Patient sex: F
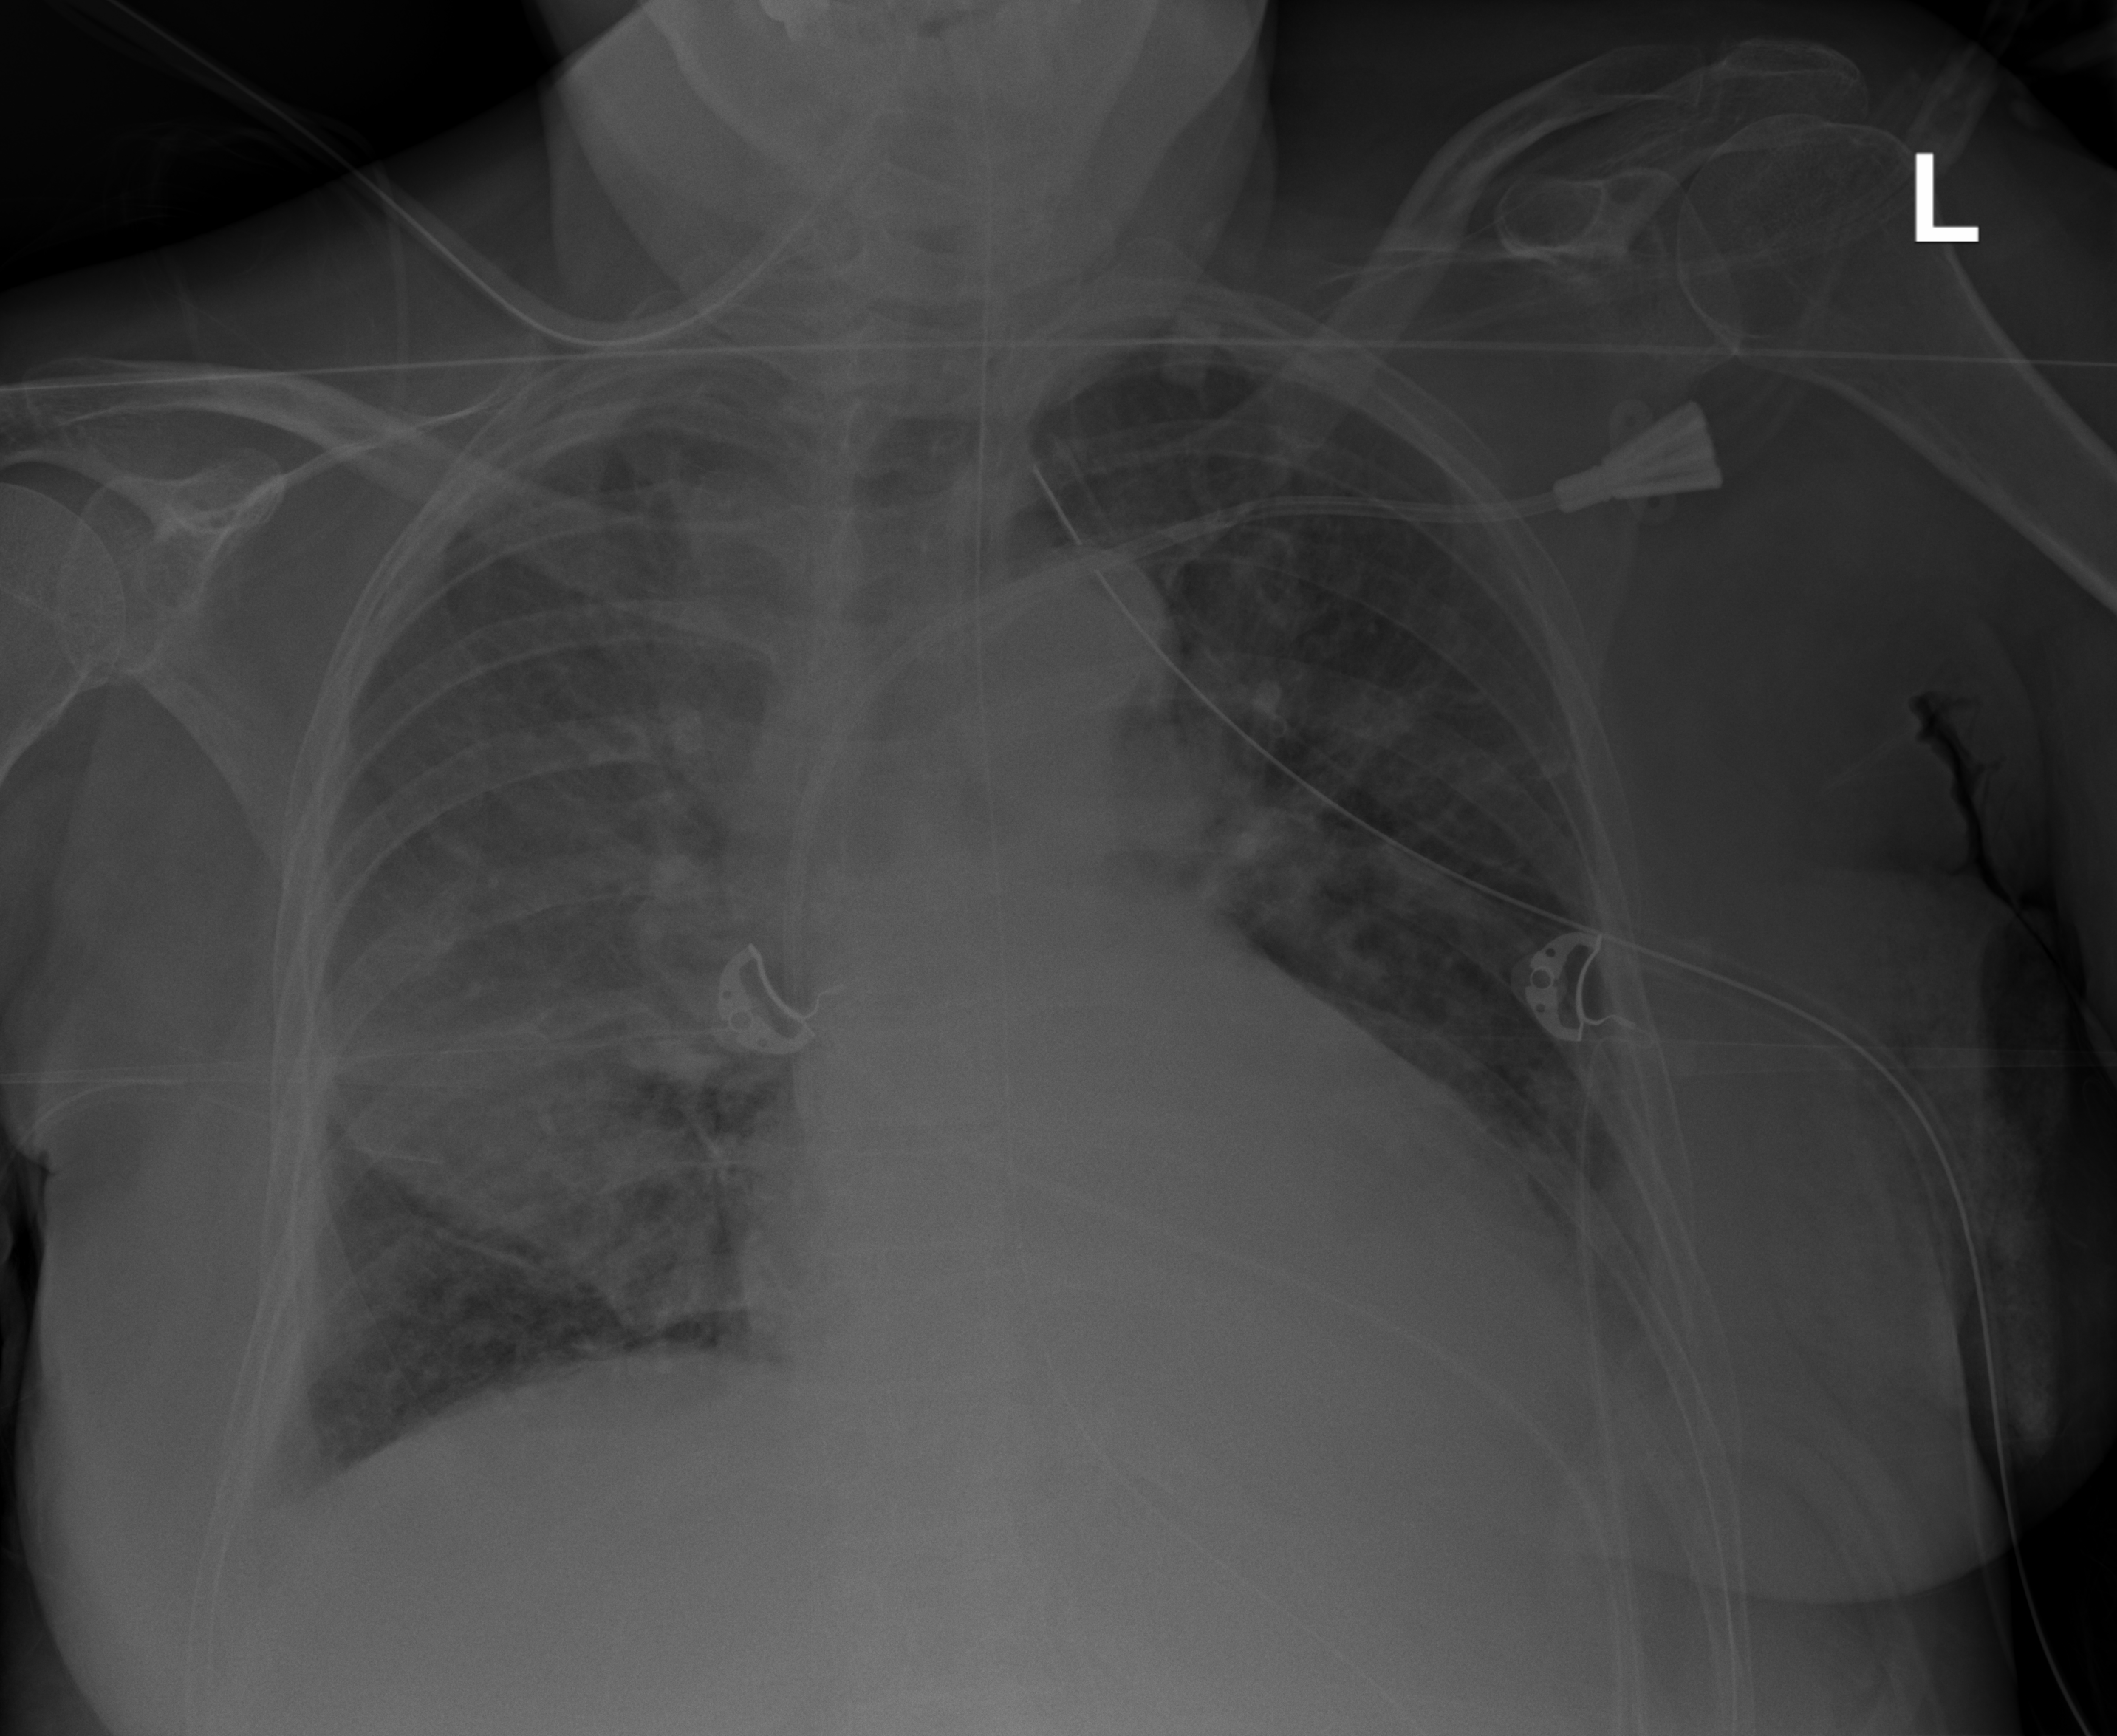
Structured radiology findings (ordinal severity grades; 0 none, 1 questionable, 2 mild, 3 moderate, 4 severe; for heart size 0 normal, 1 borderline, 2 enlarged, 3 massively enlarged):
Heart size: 2
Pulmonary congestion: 2
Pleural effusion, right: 1
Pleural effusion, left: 1
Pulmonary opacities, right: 2
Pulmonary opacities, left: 2
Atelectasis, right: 2
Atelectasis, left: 2